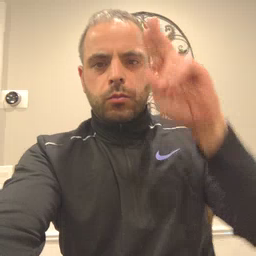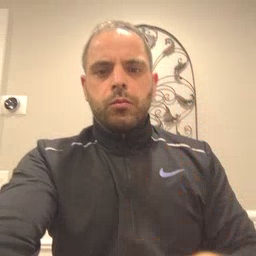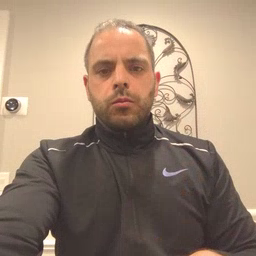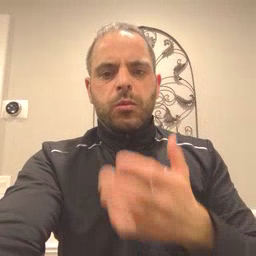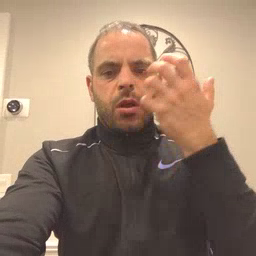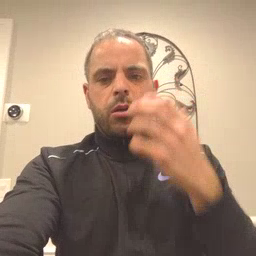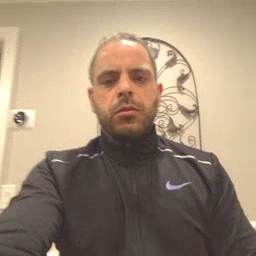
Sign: mad